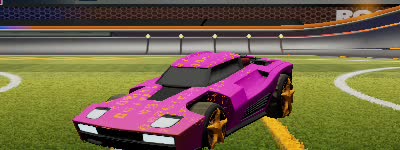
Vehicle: breakout